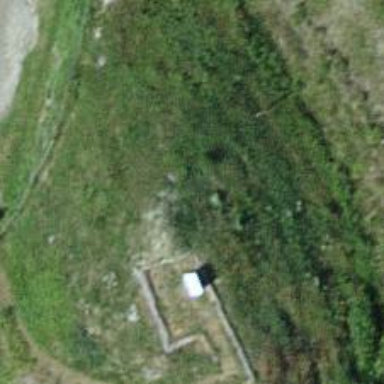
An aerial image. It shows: Bird hide located in leisure land area.